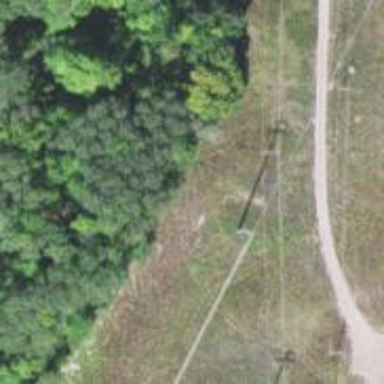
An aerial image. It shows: Power pole.